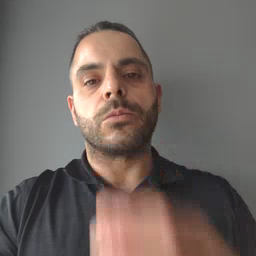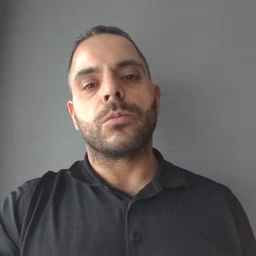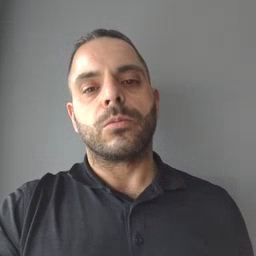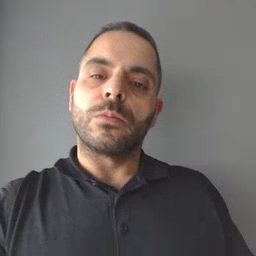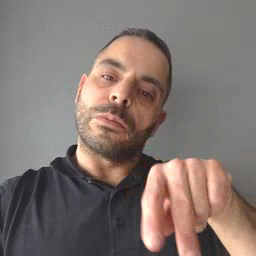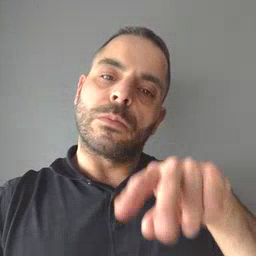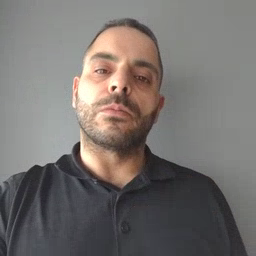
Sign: read